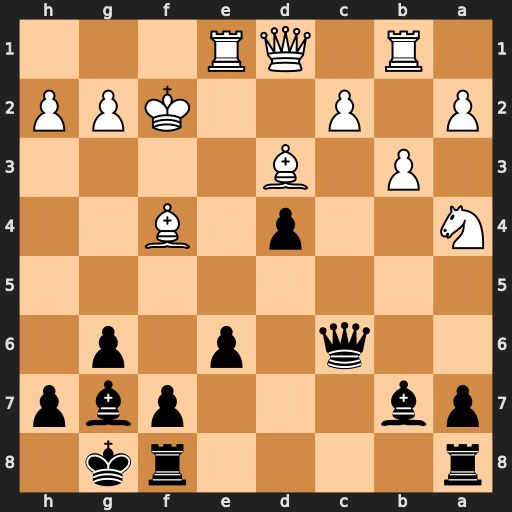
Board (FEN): r4rk1/pb3pbp/2q1p1p1/8/N2p1B2/1P1B4/P1P2KPP/1R1QR3
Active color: b
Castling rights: -
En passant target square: -
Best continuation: Qxg2#